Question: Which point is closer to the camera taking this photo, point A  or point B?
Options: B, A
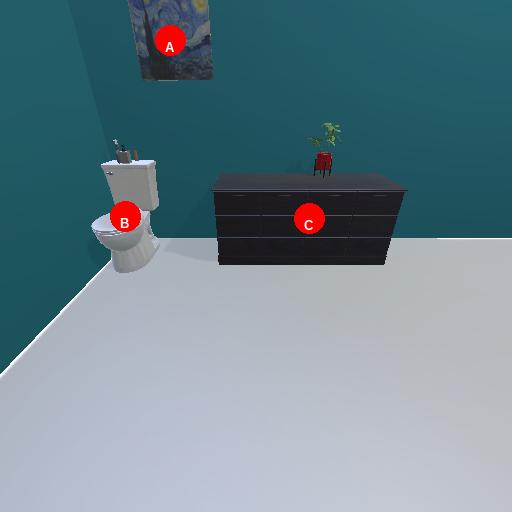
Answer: B